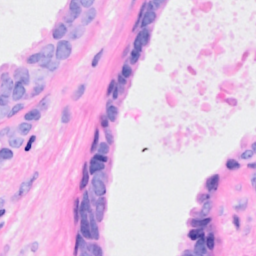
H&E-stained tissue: Breast